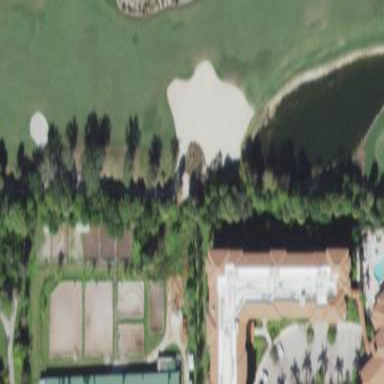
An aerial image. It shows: Golf bunker filled with sandy terrain.